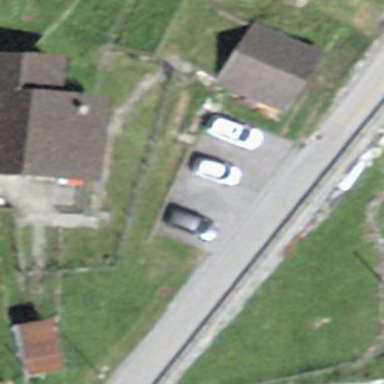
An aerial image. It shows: Parking area.